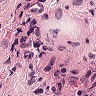
Metastatic tissue present: no